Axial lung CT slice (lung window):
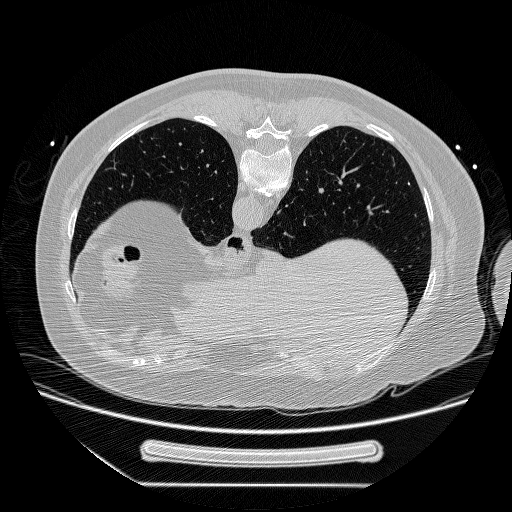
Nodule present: no